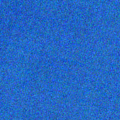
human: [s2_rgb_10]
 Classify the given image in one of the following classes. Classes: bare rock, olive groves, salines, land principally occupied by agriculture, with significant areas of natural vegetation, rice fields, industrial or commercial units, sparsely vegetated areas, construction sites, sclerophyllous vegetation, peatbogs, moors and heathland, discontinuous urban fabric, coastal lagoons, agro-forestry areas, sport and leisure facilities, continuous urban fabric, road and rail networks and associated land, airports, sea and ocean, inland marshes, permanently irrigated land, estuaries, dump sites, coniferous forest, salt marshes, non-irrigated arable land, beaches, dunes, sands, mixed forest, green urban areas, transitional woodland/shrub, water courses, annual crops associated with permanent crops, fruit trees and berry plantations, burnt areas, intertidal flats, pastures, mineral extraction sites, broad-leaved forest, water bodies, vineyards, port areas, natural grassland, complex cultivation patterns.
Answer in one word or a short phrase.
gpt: sea and ocean